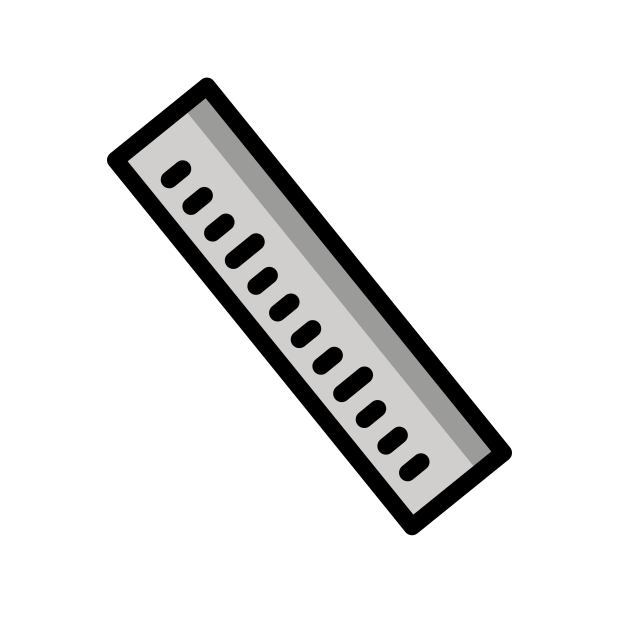
Emoji: 📏
Name: straight ruler
Unicode: 0x1f4cf